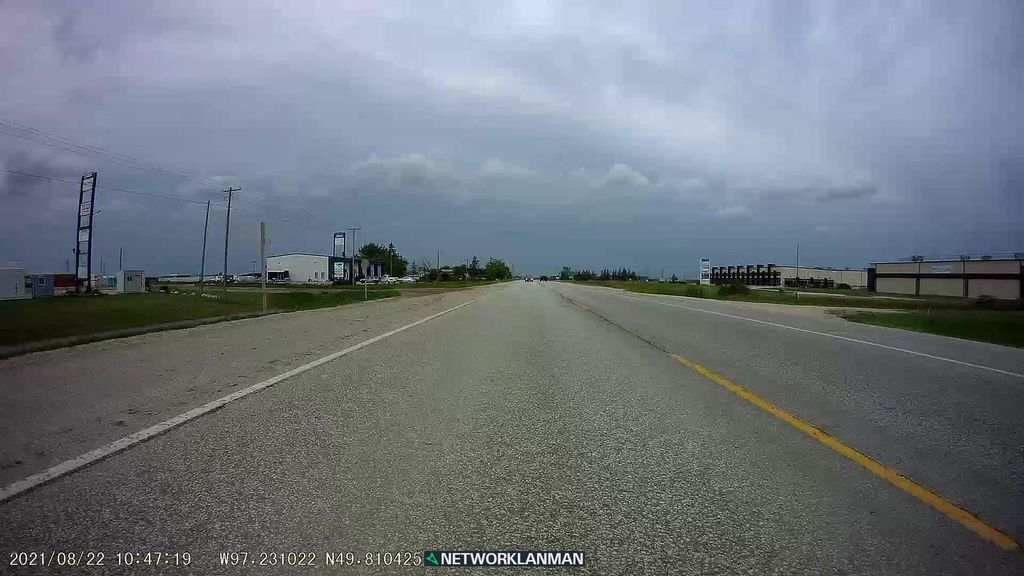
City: winnipeg